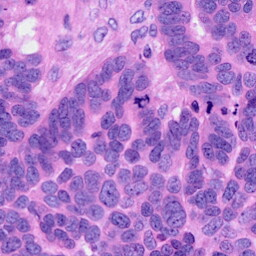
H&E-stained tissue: Ovarian